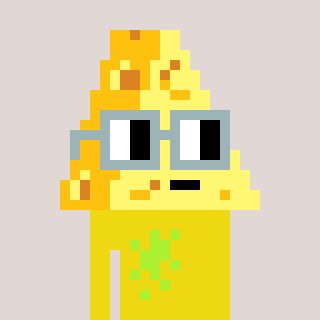
a pixel art character with square dark gray glasses, a cheese-shaped head and a yellow-colored body on a warm background